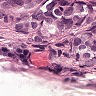
Metastatic tissue present: yes